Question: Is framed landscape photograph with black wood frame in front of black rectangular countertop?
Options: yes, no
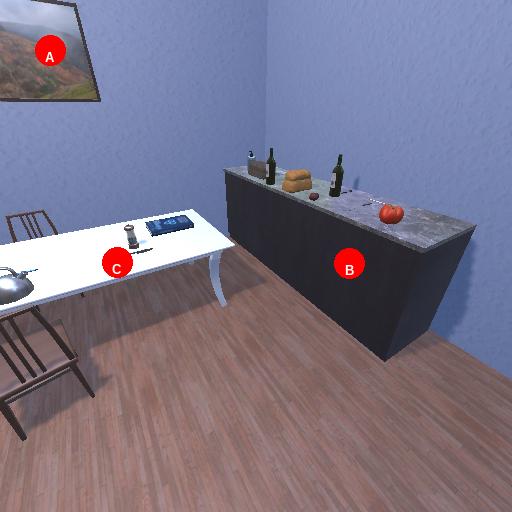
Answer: yes